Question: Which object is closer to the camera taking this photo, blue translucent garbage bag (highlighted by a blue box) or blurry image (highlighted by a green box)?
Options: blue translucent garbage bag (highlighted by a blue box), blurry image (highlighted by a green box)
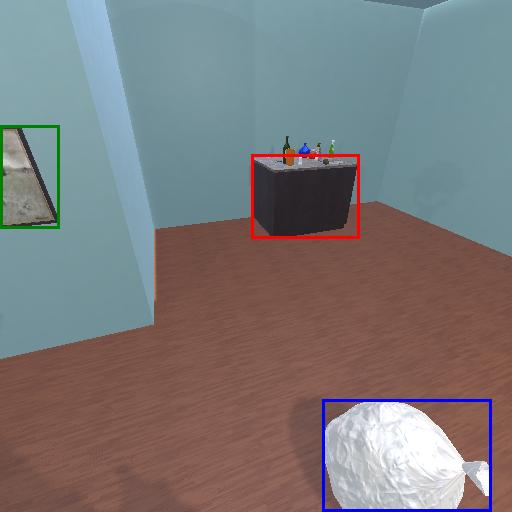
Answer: blue translucent garbage bag (highlighted by a blue box)